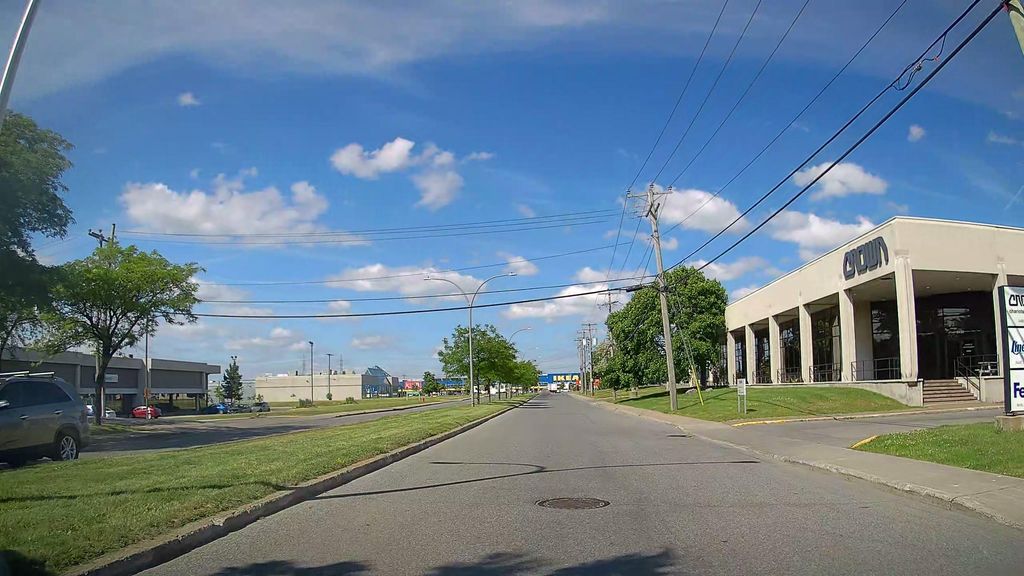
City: montreal